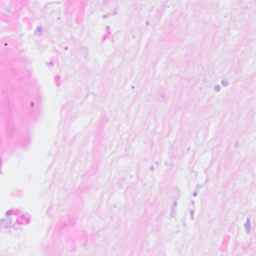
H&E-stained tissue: Breast